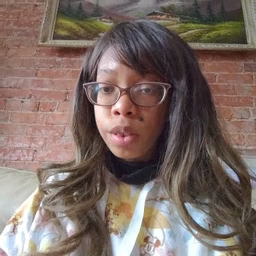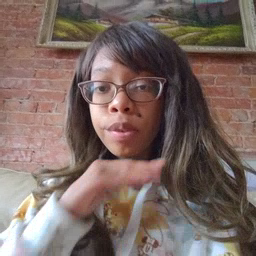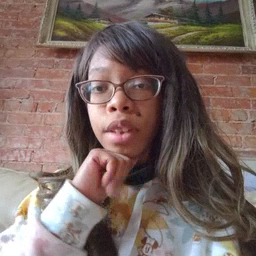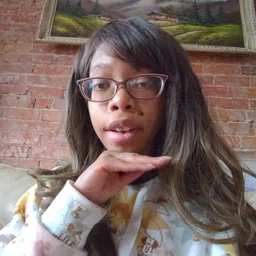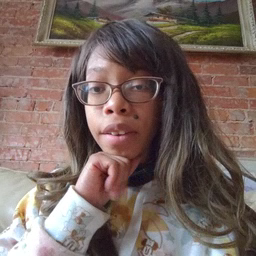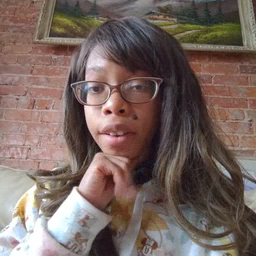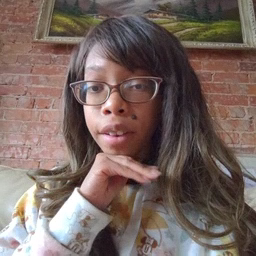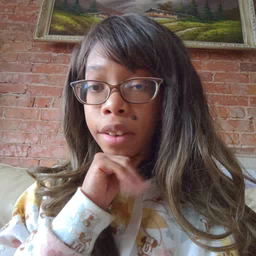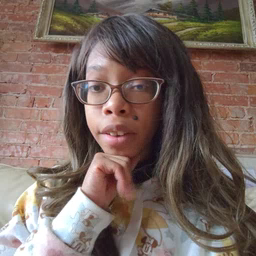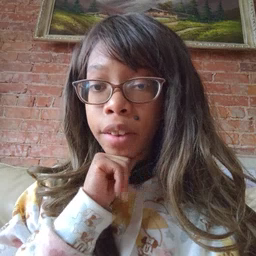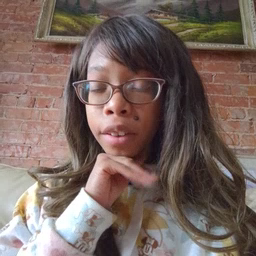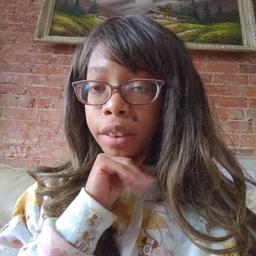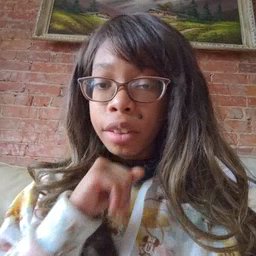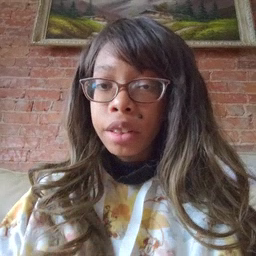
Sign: pig